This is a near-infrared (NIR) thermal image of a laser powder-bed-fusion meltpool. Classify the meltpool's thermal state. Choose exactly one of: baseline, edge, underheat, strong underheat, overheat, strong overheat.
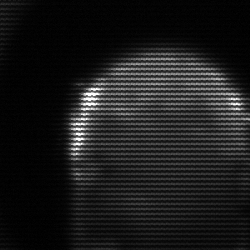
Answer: edge